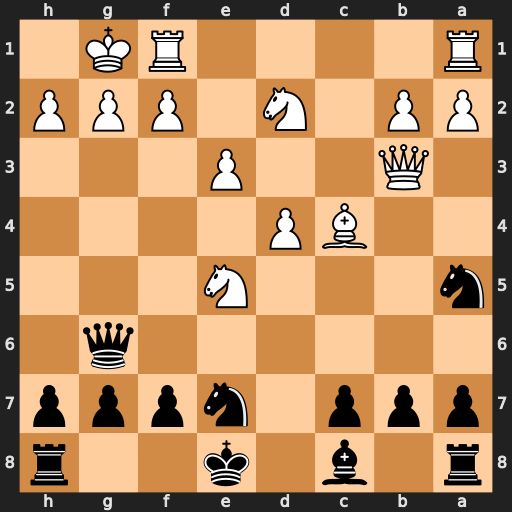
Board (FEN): r1b1k2r/ppp1nppp/6q1/n3N3/2BP4/1Q2P3/PP1N1PPP/R4RK1
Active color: b
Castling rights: kq
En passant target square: -
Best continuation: Nxb3 Nxg6 Nxd2 Bxf7+ Kxf7